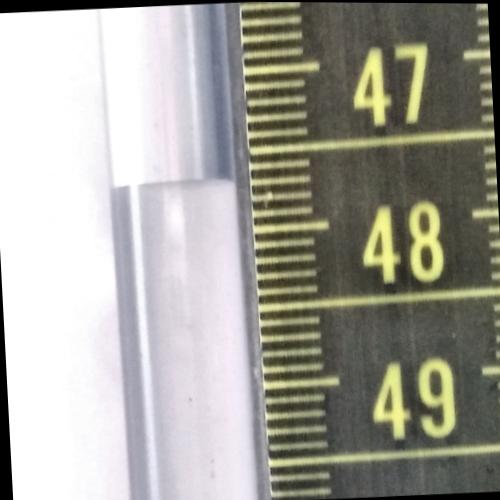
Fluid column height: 47.7 cm